高一 · 代数
函数 $f(x)=|\ln x|-\frac{x}{e}$ 的零点个数为 ( )
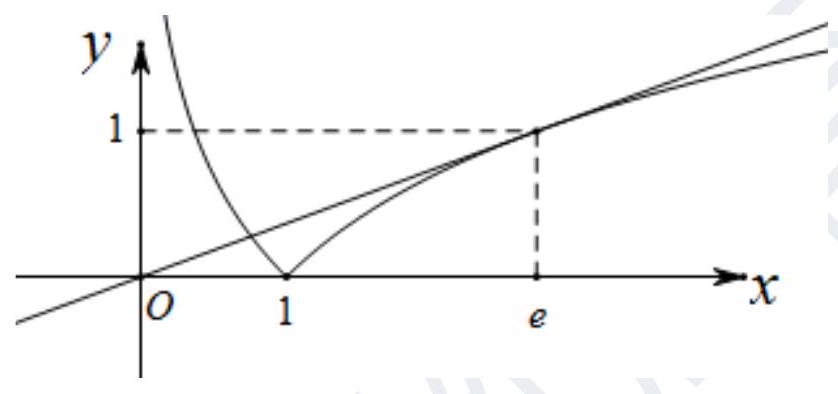
A. 0
B. 1
C. 2
D. 3
答案: C
解析: 因为函数 $f(x)=|\ln x|-\frac{x}{e}$ 的零点个数即方程 $f(x)=|\ln x|-\frac{x}{e}=0$ 的根的个数,故可化为 $y=|\ln x|$ 与 $y=\frac{x}{e}$ 图象的交点的个数,

当 $x>1$ 时, $y=|\ln x|=\ln x$,

$y^{\prime}=\frac{1}{x}$,

令 $y^{\prime}=\frac{1}{x}=\frac{1}{e}$, 可解的 $x=e$,

所以直线 $y=\frac{x}{e}$ 与 $y=|\ln x|(x>1)$ 相切于点 $(e, 1)$,

作出函数 $y=|\ln x|$ 与函数 $y=\frac{x}{e}$ 图象如图:

由图象可知, 函数 $y=|\ln x|$ 与函数 $y=\frac{x}{e}$ 图象有 2 个交点,

故函数 $f(x)=|\ln x|-\frac{x}{e}$ 的零点个数为 2 个,

故选: $C$